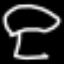
Label: mushroom